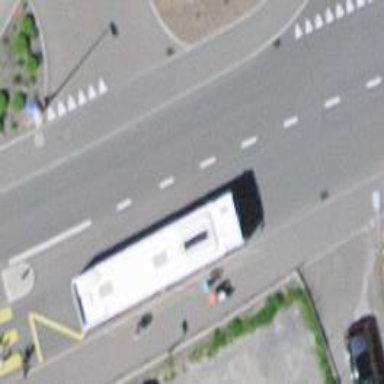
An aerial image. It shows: Bus stop with stop position for public transport.